Question: I'm attempting to create a 'ggplot' with two 'geom_line()'s and two 'geom_point()'s, all coming from the same dataset (which I've got as a 'data.table' currently). The data look like this:
'''
> head(data)
month high_q low_q
1: 2009-03-01 0.<PHONE> <PHONE>
2: 2009-04-01 0.<PHONE> <PHONE>
3: 2009-06-01 0.<PHONE> <PHONE>
4: 2009-07-01 0.<PHONE> <PHONE>
5: 2009-08-01 0.<PHONE> <PHONE>
6: 2009-09-01 0.<PHONE> <PHONE>
'''
I would like 'high_q' and 'low_q' plotted against 'month', both as 'geom_line()'s and 'geom_point()'s. So far, I've got this:

Which is generated using:
'''
require('ggplot2')
plot <- ggplot() +
geom_line(data = data,
aes(x = month,
y = high_q),
size = 0.15,
color = 'gray40') +
geom_point(data = data,
aes(x = month,
y = high_q,
color = 'HQ'),
shape = 0,
size = 1.2) +
geom_line(data = data,
aes(x = month,
y = low_q),
size = 0.15,
color = 'gray40') +
geom_point(data = data,
aes(x = month,
y = low_q,
color = 'LQ'),
shape = 2,
size = 1.2) +
scale_color_manual(values = c("skyblue4", "skyblue4")) +
theme_bw() +
theme(panel.grid.minor.x = element_blank(),
panel.grid.major.x = element_blank(),
panel.grid.major.y = element_line(color = '#CCCCCC'),
panel.grid.minor.y = element_line(color = '#CCCCCC'),
axis.title.x = element_blank(),
axis.title.y = element_blank(),
axis.text = element_text(size = 5),
legend.text = element_text(size = 5),
legend.title = element_blank(),
legend.key.size = unit(0.3, "cm")) +
scale_y_continuous(breaks = seq(0, 1, 0.02),
limits = c(0.04, 0.16))
'''
For my purposes, everything is turning out exactly how I'd like it to except for one small issue: the legend entries for ''HQ'' and ''LQ'' both have the triangle shape and the square shape overlapping each other (as can be seen in the plot above). I cannot figure out why this is happening, but I would like the legend for ''HQ'' and ''LQ'' to reflect the proper shapes (square and triangle respectively).
The data to reproduce this are as follows:
'''
require('data.table') # not sure if this is necessary, but just in case
> dput(data)
structure(list(month = structure(c(15584, 15614, 15645, 15675,
14975, 15006, 15034, 15065, 15095, 15156, 15187, 15218, 15248,
15279, 15340, 15400, 15492, 15553, 15126, 15371, 15522, 15309,
15461, 15431), class = "Date"), high_q = c(0.0543422228029794,
0.0538360449888788, 0.0542576885322506, 0.0563374158664627, 0.051832022940258,
0.0511098243497093, 0.0516824037401732, 0.0508625794149931, 0.0508129898329969,
0.0522992472796989, 0.0534593224542862, 0.053658852482904, 0.0527596522451362,
0.0536379383601105, 0.0537250634604839, 0.053270060949945, 0.0551497117304649,
0.05453991405068, 0.0514309991121669, 0.0528033236299854, 0.0556533741364405,
0.0575938660077188, 0.0536383751376219, 0.0540292765156109),
low_q = c(0.150651382807563, 0.151678928161841, 0.152412405006079,
0.154346297912537, 0.148160747764117, 0.145711811622833,
0.146989273508668, 0.145807363651857, 0.146620317131406,
0.152241594600521, 0.154136431058451, 0.151915467273669,
0.151421212763034, 0.152599450134152, 0.149039642113193,
0.14629263019443, 0.149301086354786, 0.150944206416902, 0.148813843877971,
0.148000221284121, 0.152041900070419, 0.152751500401794,
0.147225953877478, 0.146177782497413)), .Names = c("month",
"high_q", "low_q"), row.names = c(NA, -24L), class = c("data.table",
"data.frame"))
'''
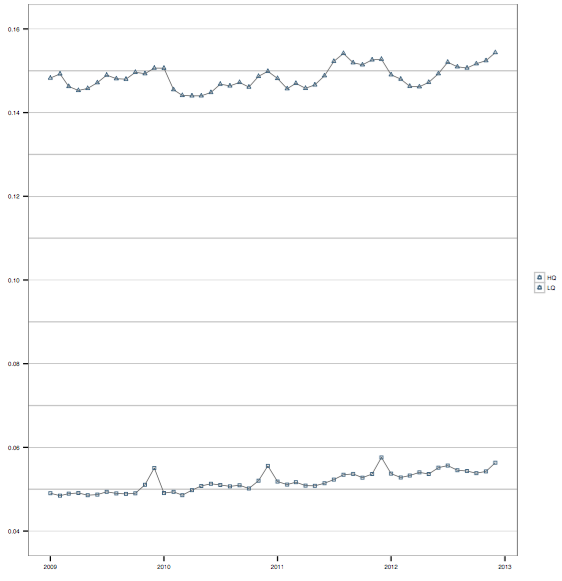
Answer: It's my understanding that 'ggplot2' prefers data in 'long' format, so I always 'melt' my data first:
'''
library(reshape2)
df <- melt(data, id.vars=c("month"))
'''
You can then plot it using:
'''
ggplot(data=df, aes(x=month, y=value, group=variable)) +
geom_line(color="gray40") +
geom_point(aes(shape=variable), colour="skyblue4") +
scale_shape_manual(values=c(0, 2)) +
theme_bw()
'''
This gives you the the basis of what you're after, i.e. separate shapes in the legend. You can then add the additional themes as you wish.